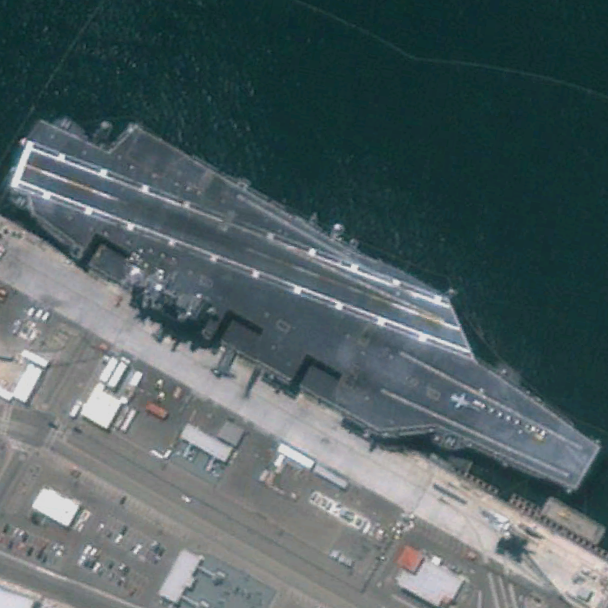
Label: aircraft_carrier